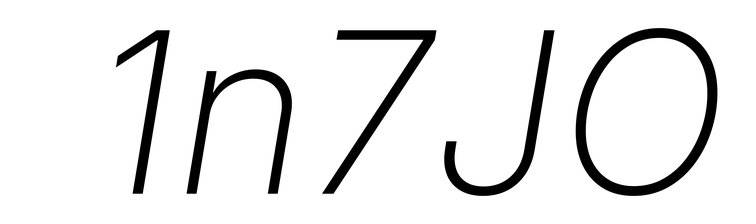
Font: Inter-Italic_ExtraLight_Italic